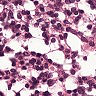
Metastatic tissue present: no